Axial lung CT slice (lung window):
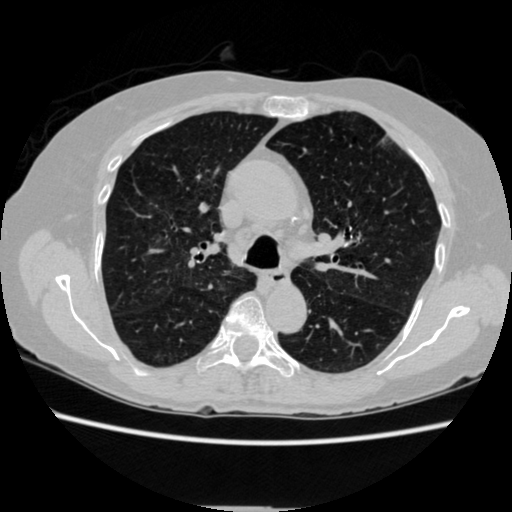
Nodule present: no